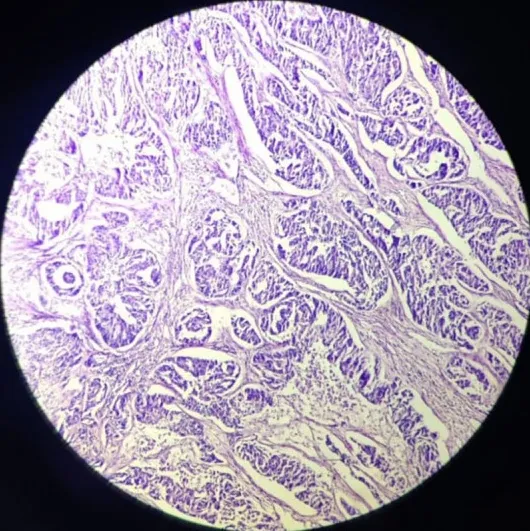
Tumor mass - 40x - high power view.
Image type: pathology (h&e)